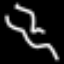
Label: squiggle